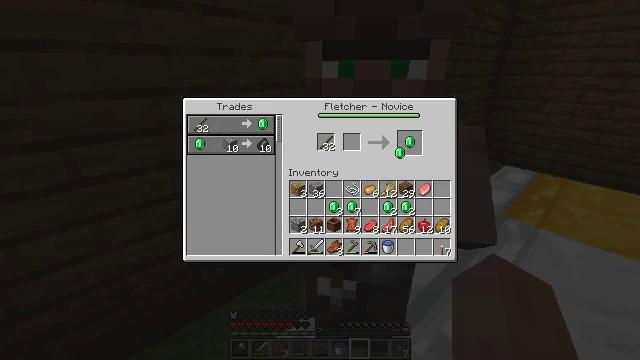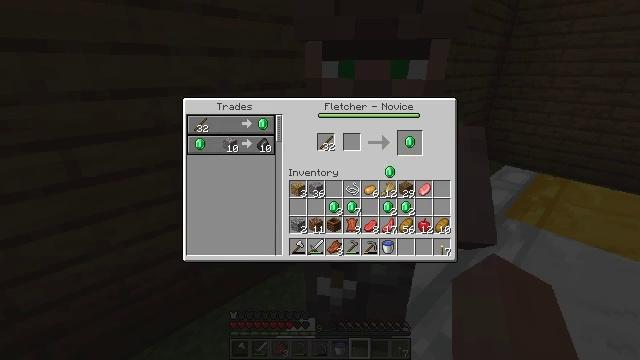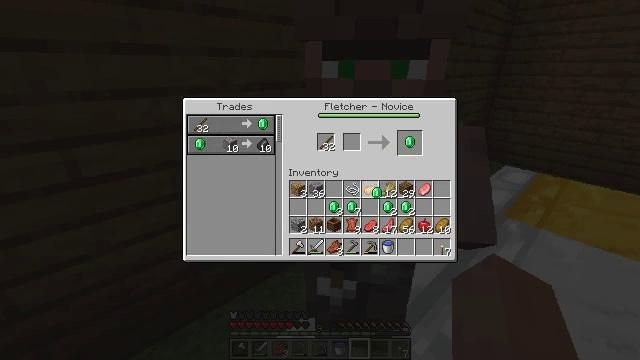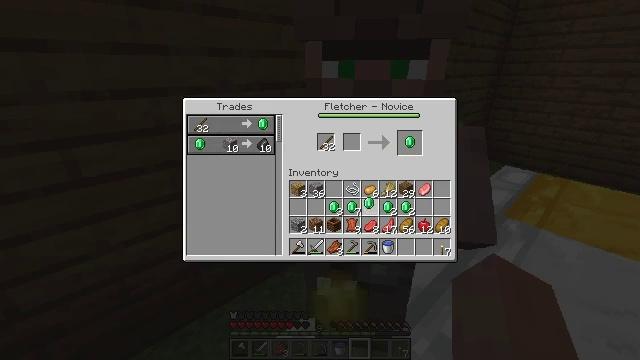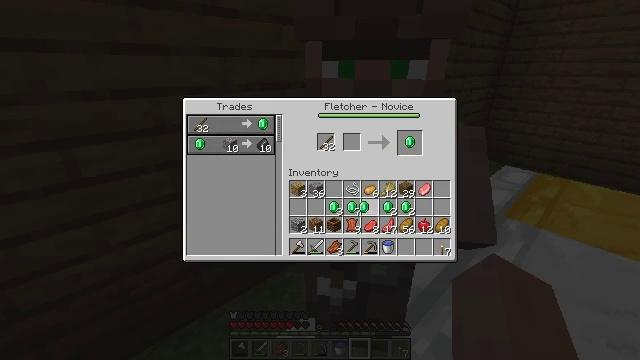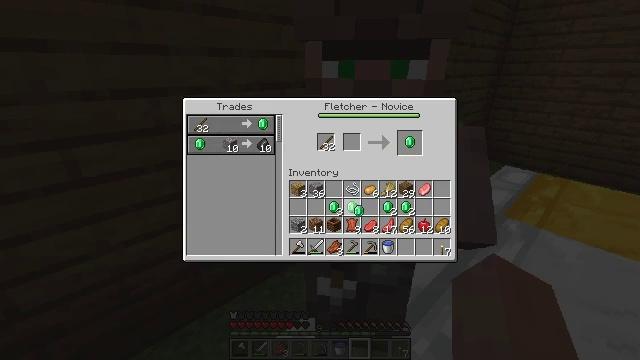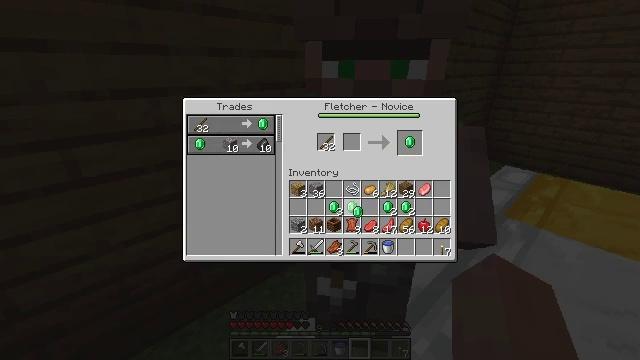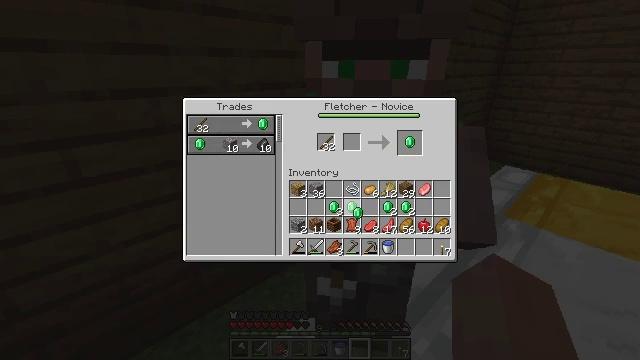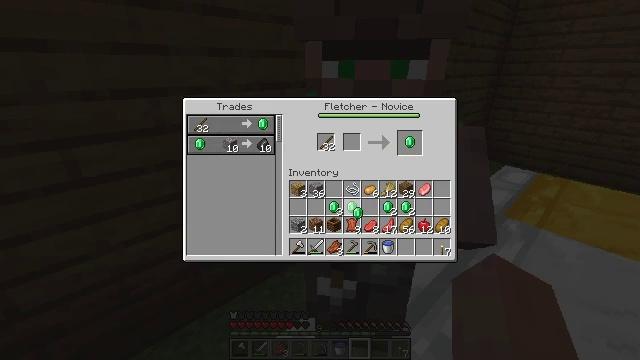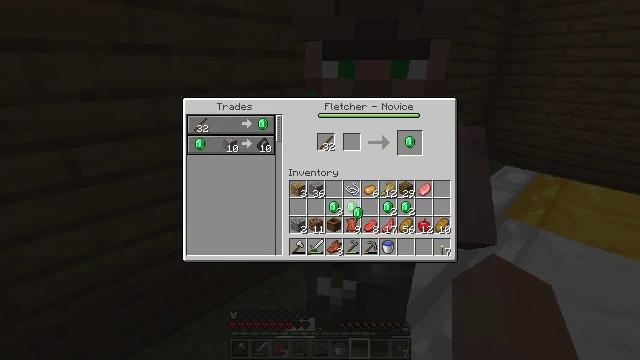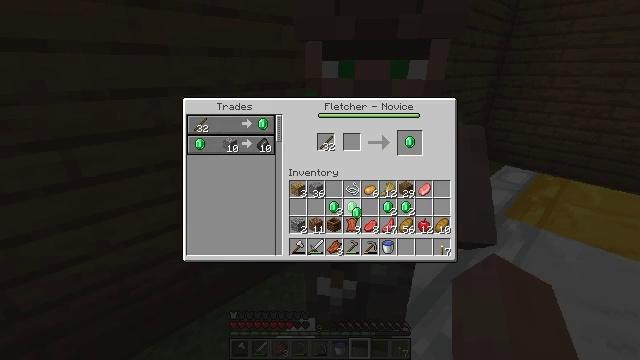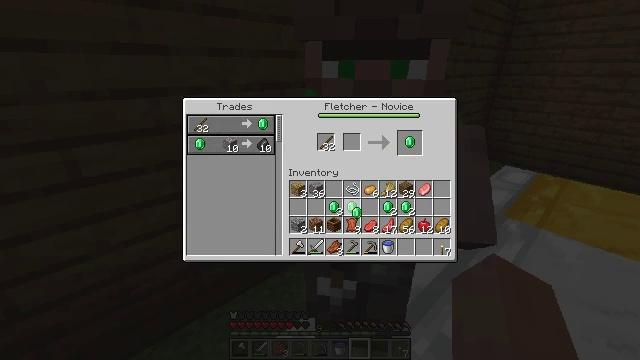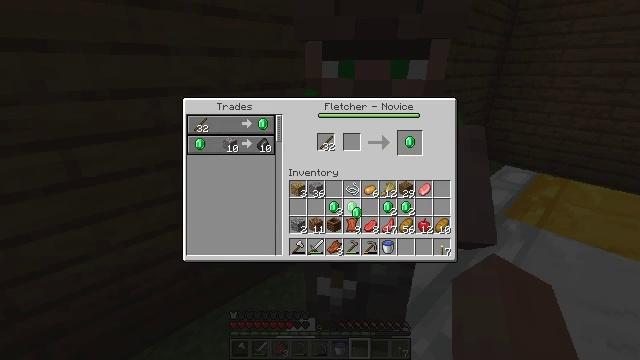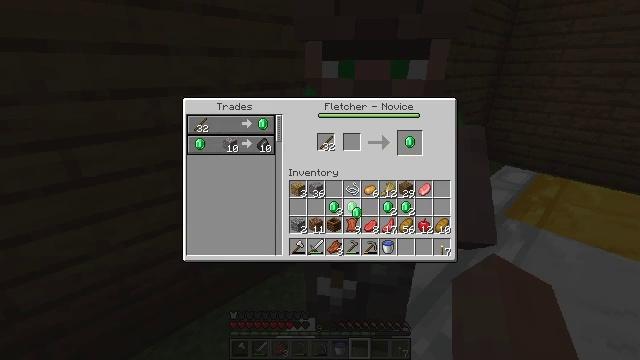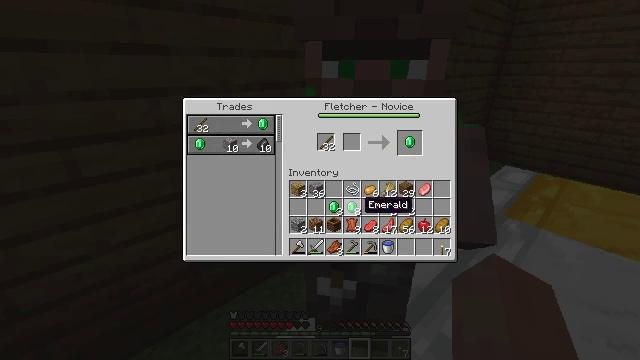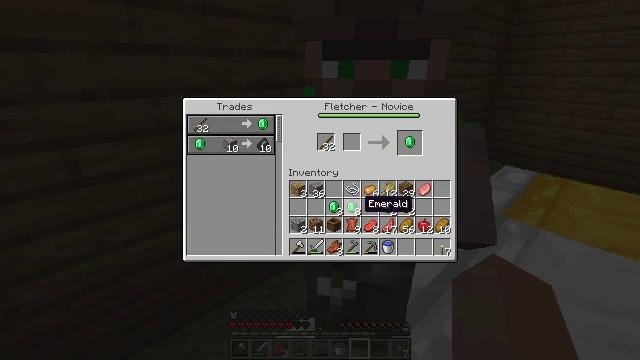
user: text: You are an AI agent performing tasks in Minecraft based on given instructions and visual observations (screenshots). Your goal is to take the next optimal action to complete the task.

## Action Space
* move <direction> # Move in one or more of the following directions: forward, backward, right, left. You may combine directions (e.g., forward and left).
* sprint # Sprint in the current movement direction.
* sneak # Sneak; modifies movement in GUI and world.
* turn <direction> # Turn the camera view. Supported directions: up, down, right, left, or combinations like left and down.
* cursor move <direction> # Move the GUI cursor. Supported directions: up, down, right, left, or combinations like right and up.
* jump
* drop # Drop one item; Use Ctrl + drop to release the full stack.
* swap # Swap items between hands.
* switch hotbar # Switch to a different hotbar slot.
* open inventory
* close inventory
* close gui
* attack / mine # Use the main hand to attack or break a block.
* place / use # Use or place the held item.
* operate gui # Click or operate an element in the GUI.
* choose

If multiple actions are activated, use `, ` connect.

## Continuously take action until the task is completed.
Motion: motion action
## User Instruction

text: Drop an emerald.
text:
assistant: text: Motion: cursor move left and down, open gui
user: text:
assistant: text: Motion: cursor move left and down
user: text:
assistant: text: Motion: cursor move left and down
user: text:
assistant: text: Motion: no_op
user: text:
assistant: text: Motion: no_op
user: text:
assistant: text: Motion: no_op
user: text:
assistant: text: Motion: no_op
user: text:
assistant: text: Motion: no_op
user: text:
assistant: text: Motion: no_op
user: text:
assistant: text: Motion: no_op
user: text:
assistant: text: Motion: operate gui
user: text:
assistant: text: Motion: operate gui
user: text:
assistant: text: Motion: operate gui
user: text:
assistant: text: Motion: no_op
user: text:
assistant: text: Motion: no_op
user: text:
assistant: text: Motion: no_op
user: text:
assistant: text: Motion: cursor move up
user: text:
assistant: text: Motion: cursor move right and up
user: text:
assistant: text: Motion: cursor move right and up
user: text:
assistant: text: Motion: no_op
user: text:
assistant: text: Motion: no_op
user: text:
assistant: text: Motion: cursor move right
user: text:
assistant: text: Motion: cursor move down
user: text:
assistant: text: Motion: cursor move down
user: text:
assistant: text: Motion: no_op
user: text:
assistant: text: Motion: no_op
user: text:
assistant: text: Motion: close gui
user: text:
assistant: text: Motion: open inventory
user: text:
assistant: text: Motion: open inventory
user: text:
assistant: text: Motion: turn up